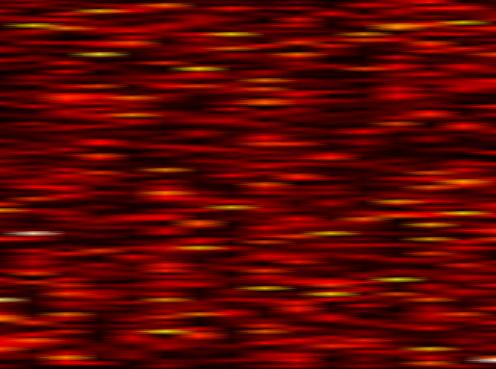
Label: FBMC